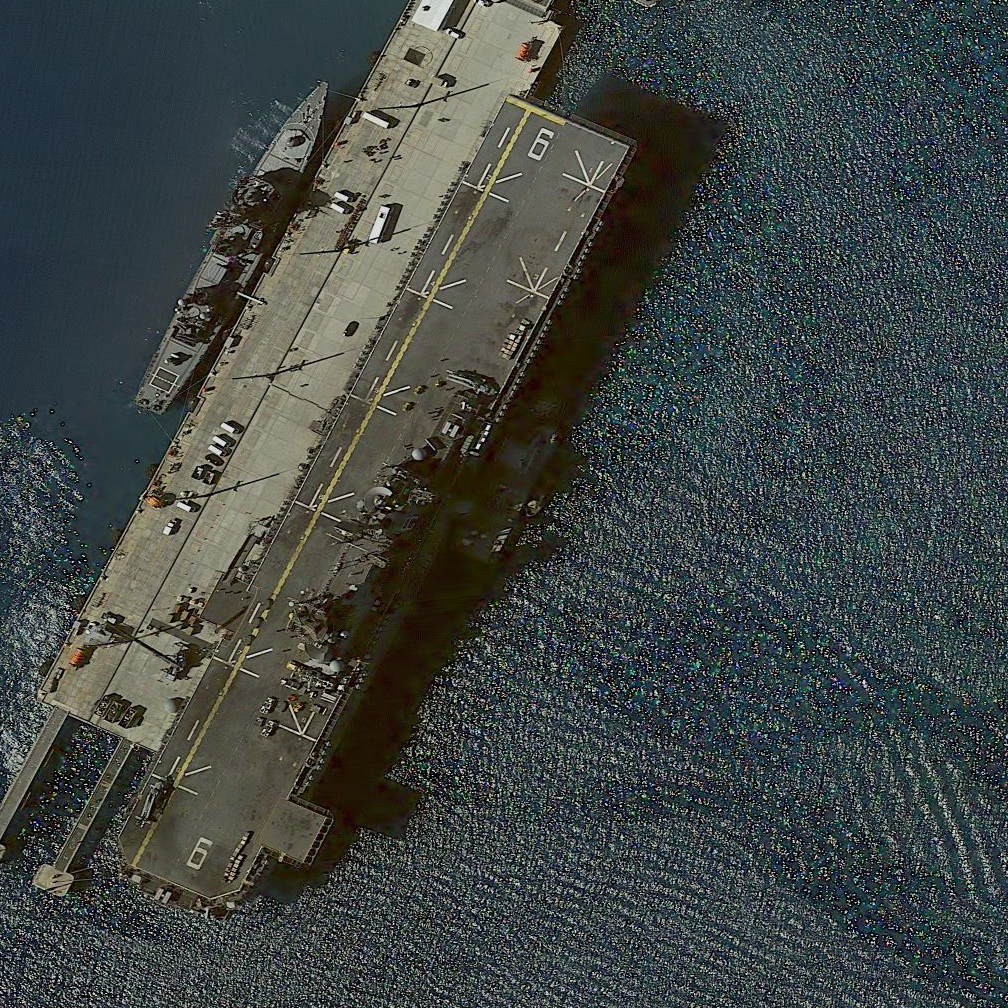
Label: assault